Brain MRI, t1w sequence, axial 2D slice.
Patient: age 31, sex M, weight 80 kg, height 1.78 m
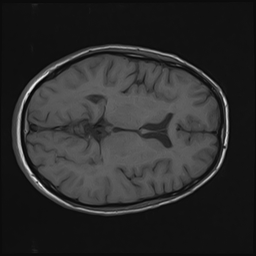